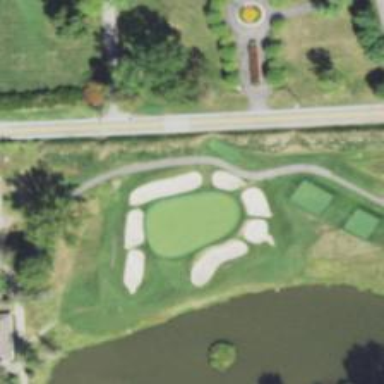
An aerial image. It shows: Footway that resembles golf path.